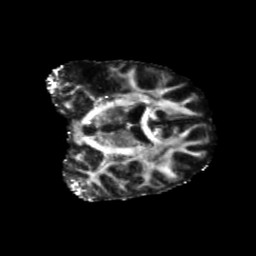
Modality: FA
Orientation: coronal
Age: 47
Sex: male
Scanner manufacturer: siemens
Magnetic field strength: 3 T
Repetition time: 5.25 s
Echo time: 0.08 s